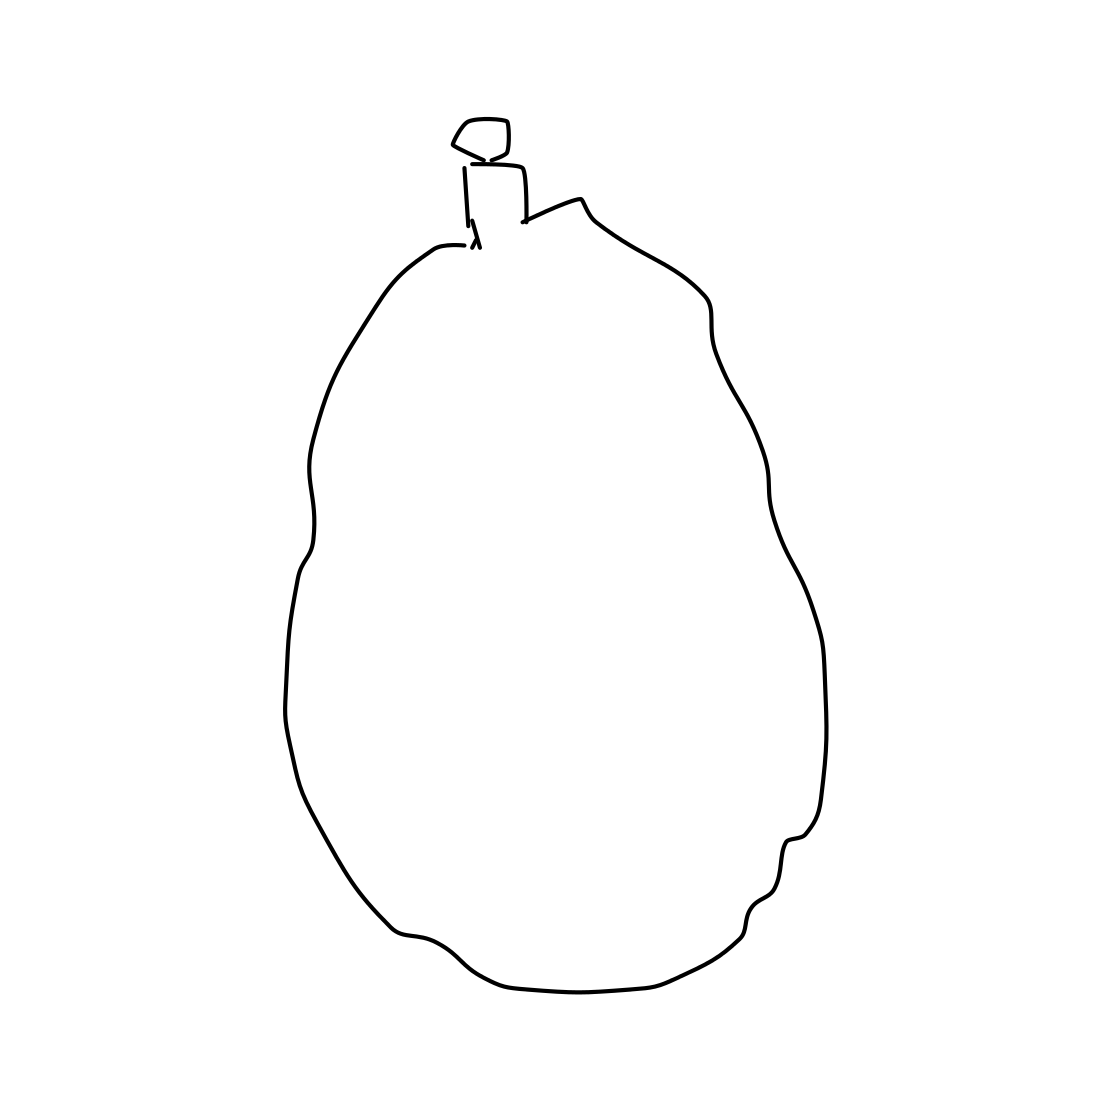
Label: grenade